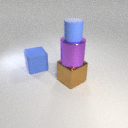
small blue rubber cylinder above large purple metal cylinder